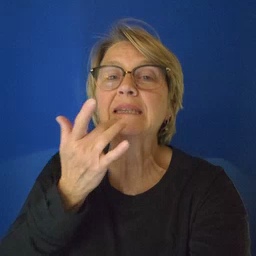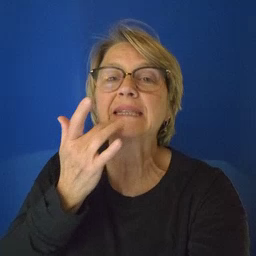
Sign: taste